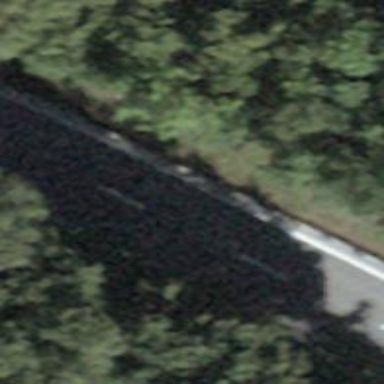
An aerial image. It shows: Asphalt road classified as tertiary.